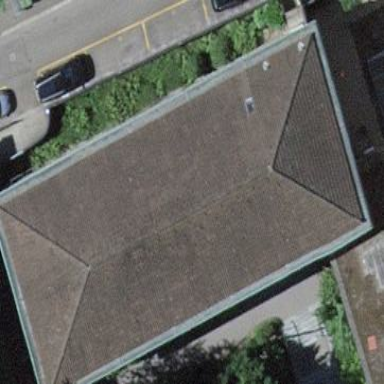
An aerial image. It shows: Building with hipped roof shape.